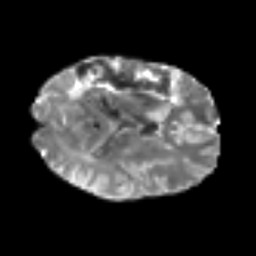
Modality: T2w
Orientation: axial
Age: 39
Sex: female
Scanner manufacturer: siemens
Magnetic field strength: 3 T
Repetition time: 6.1 s
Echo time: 0.101 s